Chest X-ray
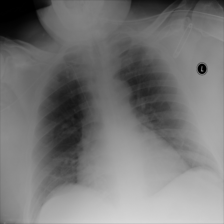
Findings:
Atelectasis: negative
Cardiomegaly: negative
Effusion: negative
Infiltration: negative
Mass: negative
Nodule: negative
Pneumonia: negative
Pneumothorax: negative
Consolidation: negative
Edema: negative
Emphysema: negative
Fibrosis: negative
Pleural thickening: negative
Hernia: negative